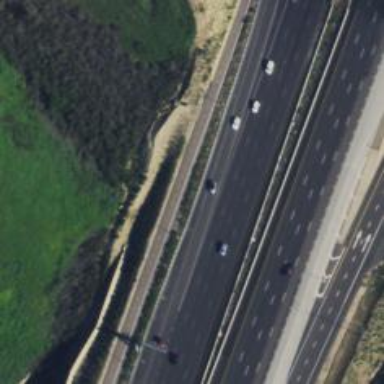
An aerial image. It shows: Motorway link.